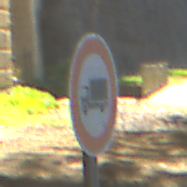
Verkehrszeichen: VerbotFuerKraftfahrzeugeUeberDreiKommaFuenfTonnen
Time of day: Midday
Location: Outdoor (Urban)
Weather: Clear
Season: NotSpecified
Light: Natural